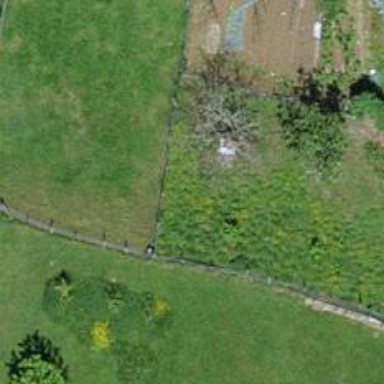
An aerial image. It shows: Hedge acting as barrier.